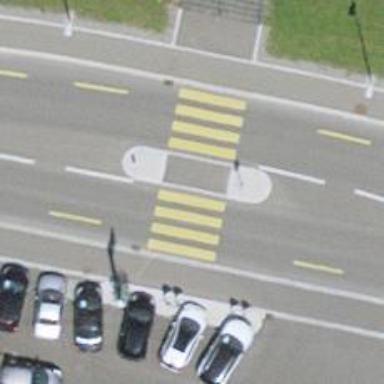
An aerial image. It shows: Uncontrolled zebra crossing on the road.